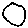
Label: circle